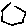
Label: hexagon